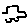
Label: car